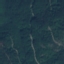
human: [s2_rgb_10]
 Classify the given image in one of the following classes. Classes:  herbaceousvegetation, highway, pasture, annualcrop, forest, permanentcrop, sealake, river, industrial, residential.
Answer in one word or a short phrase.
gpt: Forest